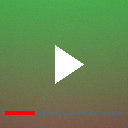
Screen state: on